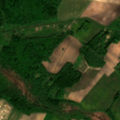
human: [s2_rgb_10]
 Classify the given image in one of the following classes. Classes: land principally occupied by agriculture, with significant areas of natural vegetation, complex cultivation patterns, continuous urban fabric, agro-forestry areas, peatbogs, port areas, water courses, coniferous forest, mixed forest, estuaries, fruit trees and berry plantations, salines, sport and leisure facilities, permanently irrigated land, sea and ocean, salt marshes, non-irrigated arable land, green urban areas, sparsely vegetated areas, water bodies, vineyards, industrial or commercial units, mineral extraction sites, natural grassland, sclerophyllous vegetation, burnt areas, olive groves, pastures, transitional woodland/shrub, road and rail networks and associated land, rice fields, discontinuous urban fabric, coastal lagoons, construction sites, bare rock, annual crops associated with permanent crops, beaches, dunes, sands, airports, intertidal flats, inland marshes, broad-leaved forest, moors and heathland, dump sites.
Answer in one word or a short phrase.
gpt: non-irrigated arable land, pastures, complex cultivation patterns, land principally occupied by agriculture, with significant areas of natural vegetation, broad-leaved forest